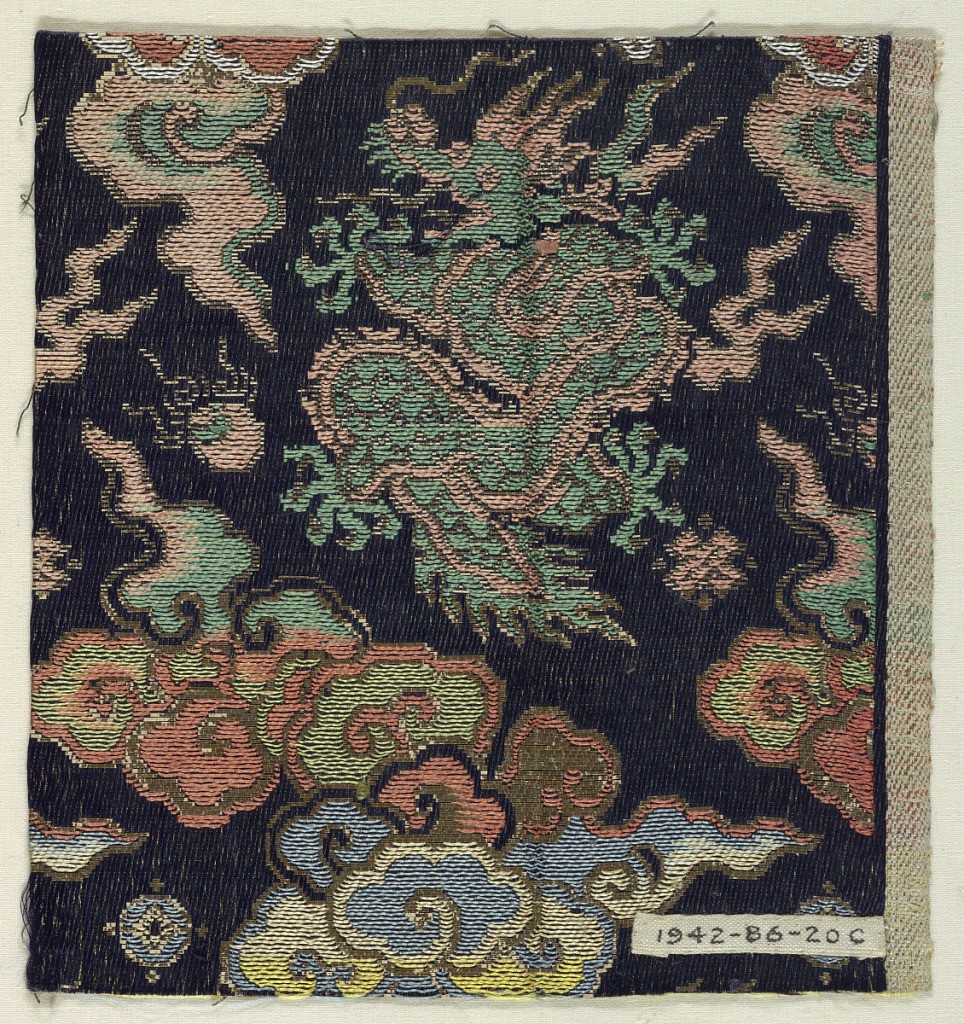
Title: Fragment
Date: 19th century
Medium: silk, paper with applied gold foil Technique: plain compound twill
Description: Navy blue twill ground with woven supplementary weft pattern of large scale dragons and flying clouds in rust, white, yellow, green, and sky blue silk threads with metallic paper threads.